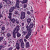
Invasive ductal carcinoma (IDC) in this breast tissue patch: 0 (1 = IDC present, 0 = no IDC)